Question: '''
glEnable( GL_BLEND );
glBlendFunc( GL_SRC_ALPHA, GL_ONE_MINUS_SRC_ALPHA );
glEnable( GL_DEPTH_TEST );
glEnable( GL_TEXTURE_2D );
glEnable( GL_CULL_FACE );
glCullFace( GL_BACK );
glClearColor( 0.0, 1.0, 1.0, 1.0 );
'''
'''
// 16x16 X pattern
uint8_t buffer[ 16*16 ] =
{
255, 0, 0, 0, 0, 0, 0, 0, 0, 0, 0, 0, 0, 0, 0, 255,
0, 255, 0, 0, 0, 0, 0, 0, 0, 0, 0, 0, 0, 0, 255, 0,
0, 0, 255, 0, 0, 0, 0, 0, 0, 0, 0, 0, 0, 255, 0, 0,
0, 0, 0, 255, 0, 0, 0, 0, 0, 0, 0, 0, 255, 0, 0, 0,
0, 0, 0, 0, 255, 0, 0, 0, 0, 0, 0, 255, 0, 0, 0, 0,
0, 0, 0, 0, 0, 255, 0, 0, 0, 0, 255, 0, 0, 0, 0, 0,
0, 0, 0, 0, 0, 0, 255, 0, 0, 255, 0, 0, 0, 0, 0, 0,
0, 0, 0, 0, 0, 0, 0, 255, 255, 0, 0, 0, 0, 0, 0, 0,
0, 0, 0, 0, 0, 0, 0, 255, 255, 0, 0, 0, 0, 0, 0, 0,
0, 0, 0, 0, 0, 0, 255, 0, 0, 255, 0, 0, 0, 0, 0, 0,
0, 0, 0, 0, 0, 255, 0, 0, 0, 0, 255, 0, 0, 0, 0, 0,
0, 0, 0, 0, 255, 0, 0, 0, 0, 0, 0, 255, 0, 0, 0, 0,
0, 0, 0, 255, 0, 0, 0, 0, 0, 0, 0, 0, 255, 0, 0, 0,
0, 0, 255, 0, 0, 0, 0, 0, 0, 0, 0, 0, 0, 255, 0, 0,
0, 255, 0, 0, 0, 0, 0, 0, 0, 0, 0, 0, 0, 0, 255, 0,
255, 0, 0, 0, 0, 0, 0, 0, 0, 0, 0, 0, 0, 0, 0, 255,
};
GLuint texture_id;
glGenTextures( 1, &texture_id );
glBindTexture( GL_TEXTURE_2D, texture_id );
glTexImage2D( GL_TEXTURE_2D, 0, GL_RGBA8, 16, 16, 0, GL_LUMINANCE, GL_UNSIGNED_BYTE, buffer );
glTexParameteri( GL_TEXTURE_2D, GL_TEXTURE_MIN_FILTER, GL_LINEAR );
glTexParameteri( GL_TEXTURE_2D, GL_TEXTURE_MAG_FILTER, GL_LINEAR );
'''
The textures are drawn as quads using glBegin/glEnd. The color for each vertex is white with full alpha: {r=255,g=255,b=255,a=255}.
Here's an example scene. The photo and cheese are both loaded from PNG images. The cheese has transparent holes, which show the photo and background behind it. The X pattern I expected to be transparent too:

Why is the quad black instead of transparent, any how can I fix my code to draw what I was expecting?
<URL> may be similar, but so far I am unable to apply the brief answer to my current problem.
Update: I think I solved it, thanks to the answers below. I changed...
'''
glTexImage2D( GL_TEXTURE_2D, 0, GL_RGBA8, 16, 16, 0, GL_LUMINANCE, GL_UNSIGNED_BYTE, buffer );
'''
to
'''
glTexImage2D( GL_TEXTURE_2D, 0, GL_ALPHA, 16, 16, 0, GL_ALPHA, GL_UNSIGNED_BYTE, buffer );
'''
... which gives the desired result.
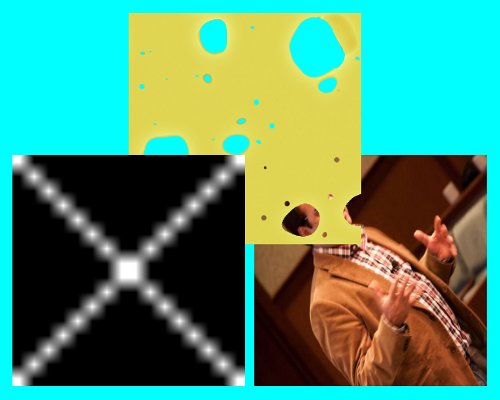
Answer: @Dietrich Epp's answer was almost correct, only that the format you're looking for is GL_ALPHA:
'''
glTexImage2D(GL_TEXTURE_2D, 0, GL_ALPHA8, 16, 16, 0, GL_ALPHA, GL_UNSIGNED_BYTE, buffer);
'''
Then set the blend function to 'glBlendFunc(GL_SRC_ALPHA, GL_ONE_MINUS_SRC_ALPHA);' or 'glBlendFunc(GL_ONE, GL_ONE_MINUS_SRC_ALPHA);', depending on if your values are premultiplied. Last but not least set the texture environment to GL_MODULATE
'''
glTexEnvi(GL_TEXTURE_ENV, GL_TEXTURE_ENV_MODE, GL_MODULATE);
'''
Now you can set the color of the 'X' with glColor.
Another approach is not using blending but alpha testing.